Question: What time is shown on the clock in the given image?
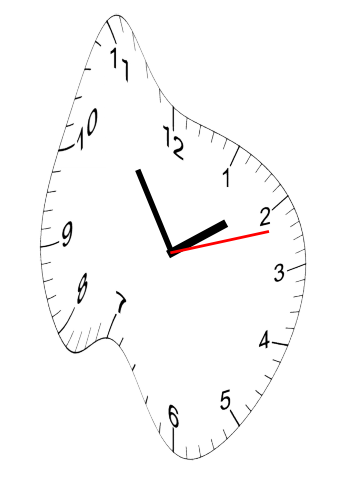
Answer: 01:54:12